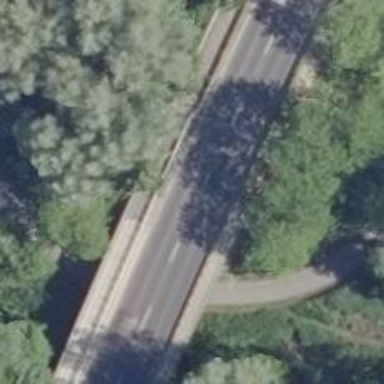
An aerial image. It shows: Secondary road bridge with asphalt surface and separate sidewalk.